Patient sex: M
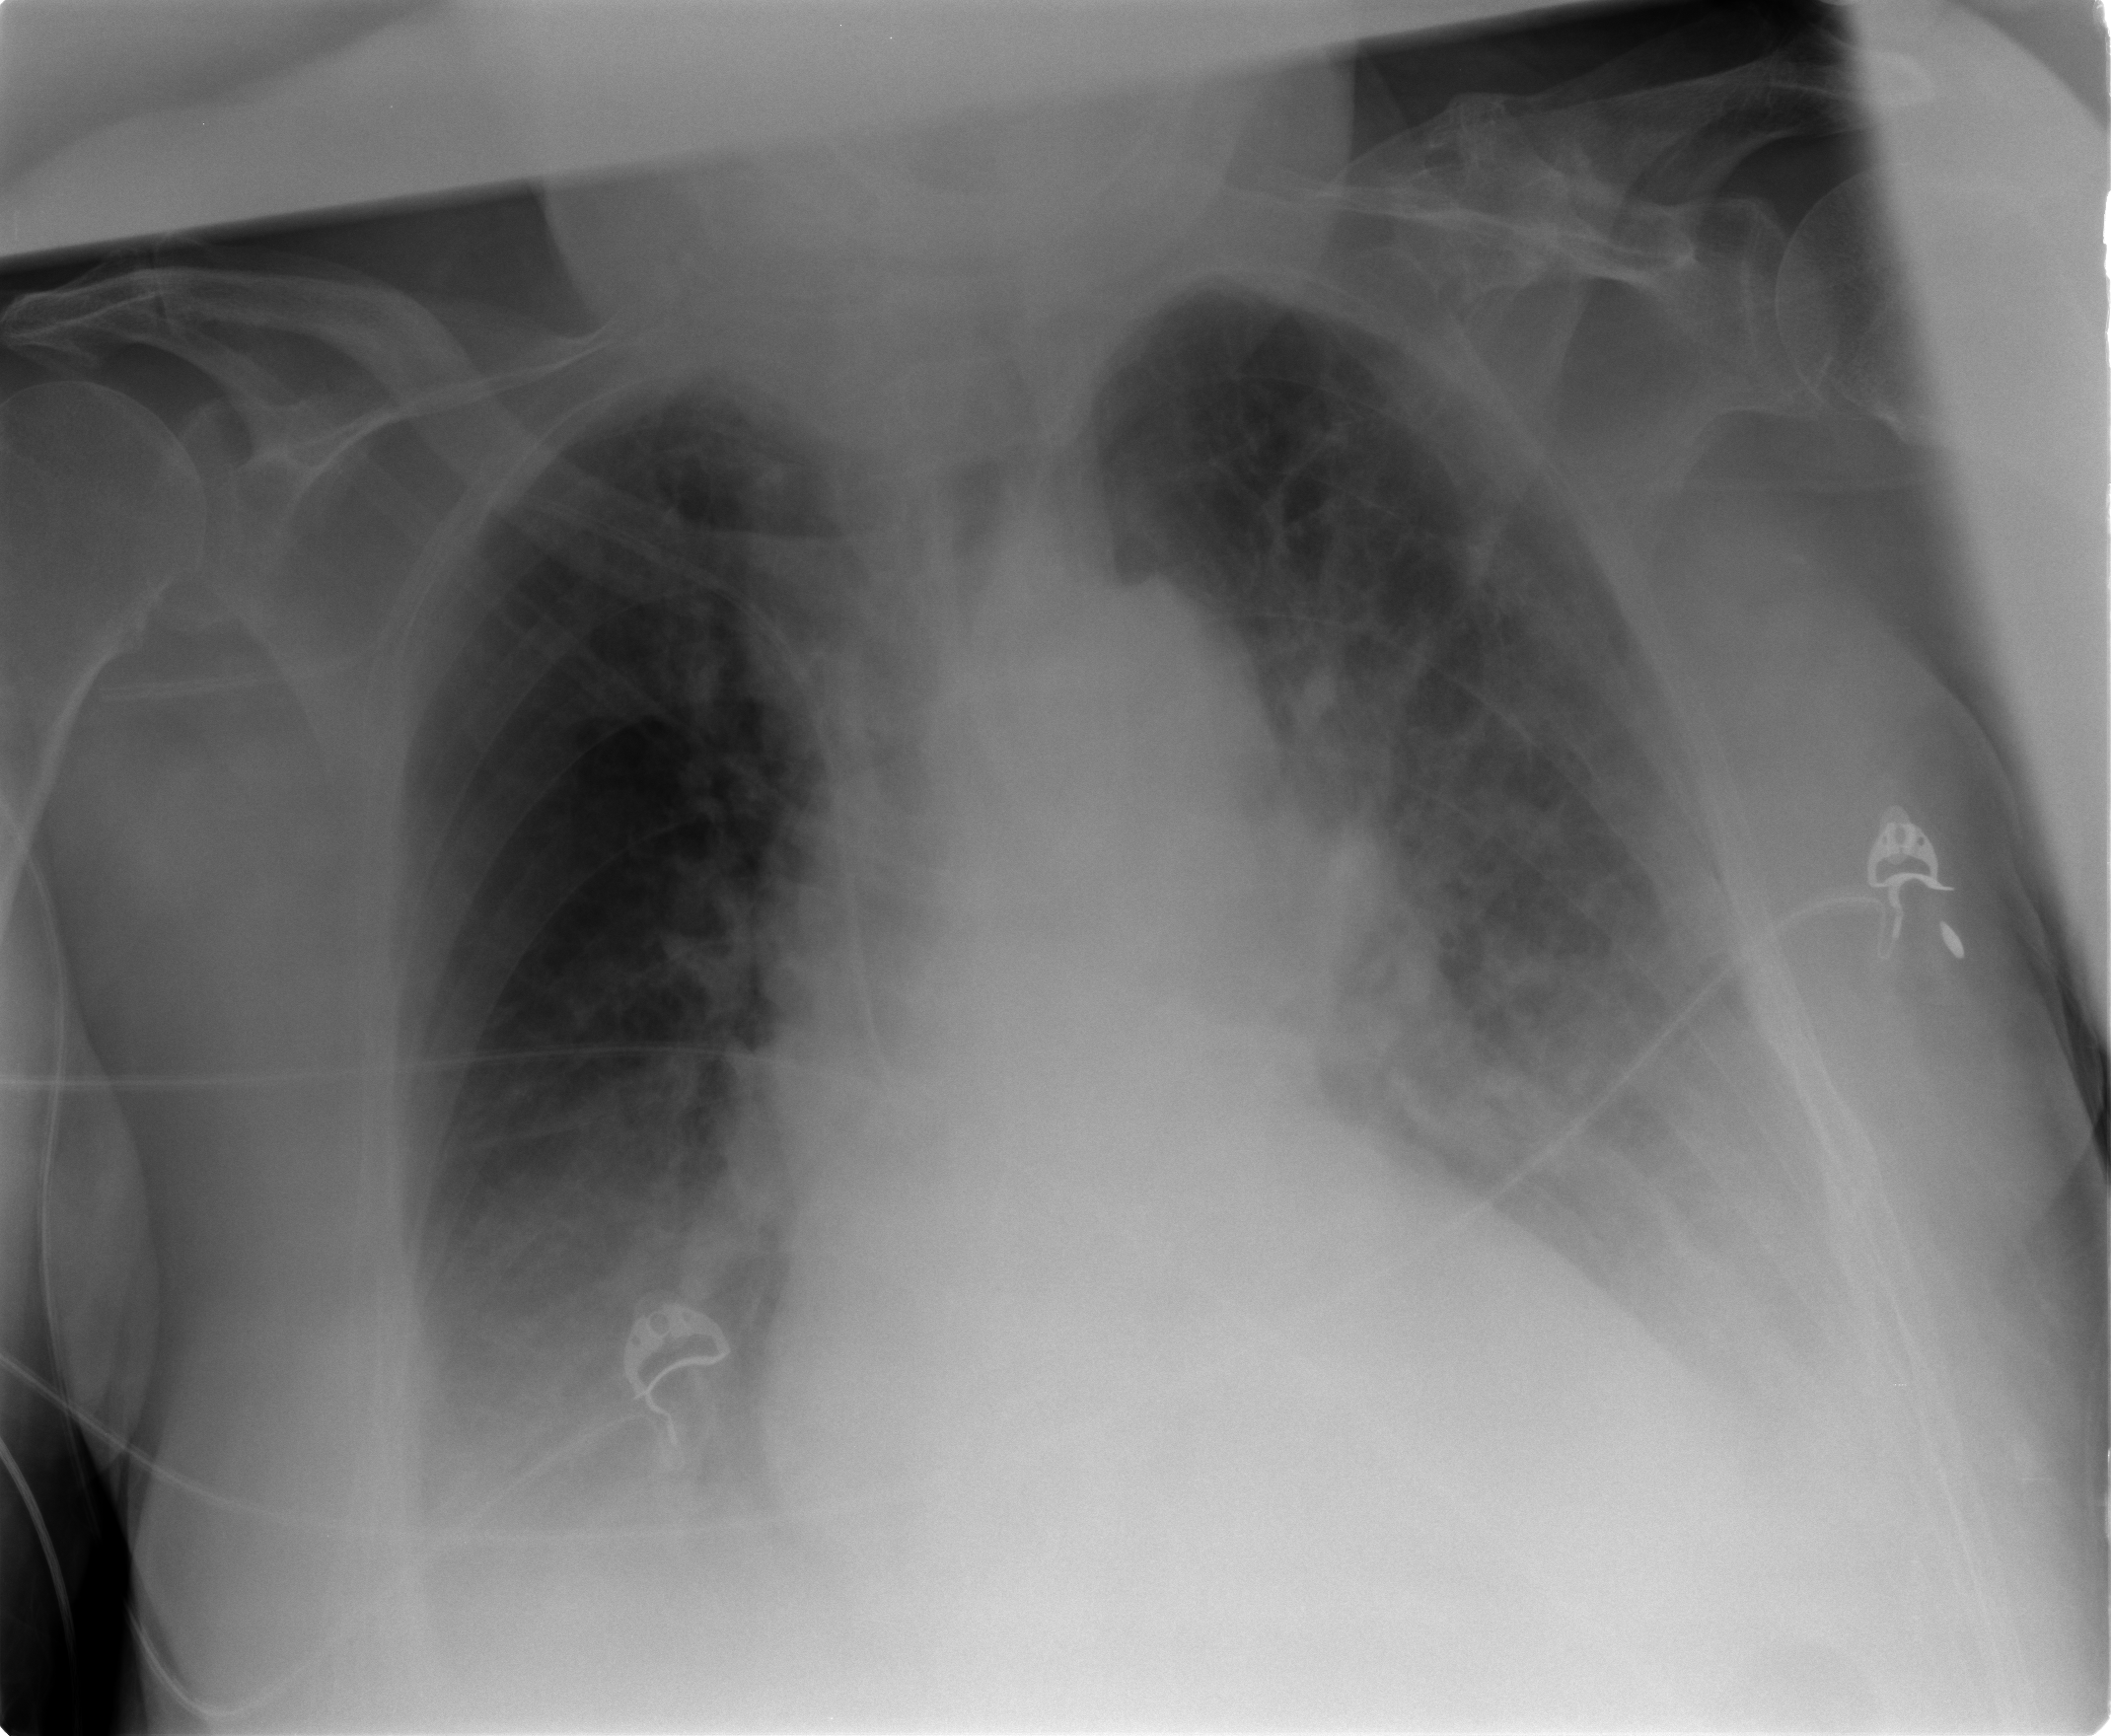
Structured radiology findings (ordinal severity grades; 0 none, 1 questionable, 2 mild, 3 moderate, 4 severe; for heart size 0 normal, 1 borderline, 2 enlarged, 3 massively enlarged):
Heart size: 2
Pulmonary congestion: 2
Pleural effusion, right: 2
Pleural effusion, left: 2
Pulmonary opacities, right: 1
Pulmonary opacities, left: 3
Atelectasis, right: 2
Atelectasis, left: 2